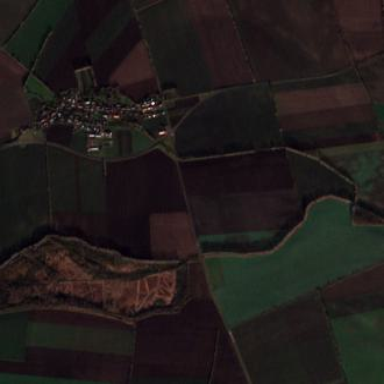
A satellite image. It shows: Picturesque farmland scene.